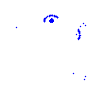
Particle: pion